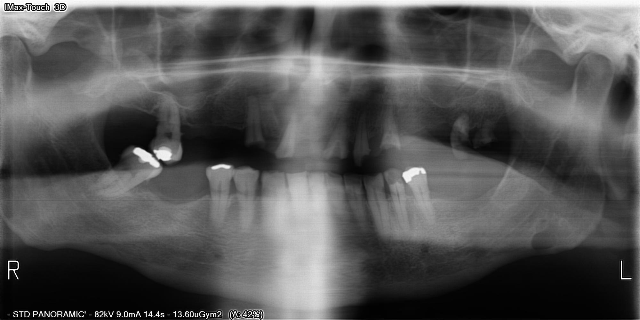
adult